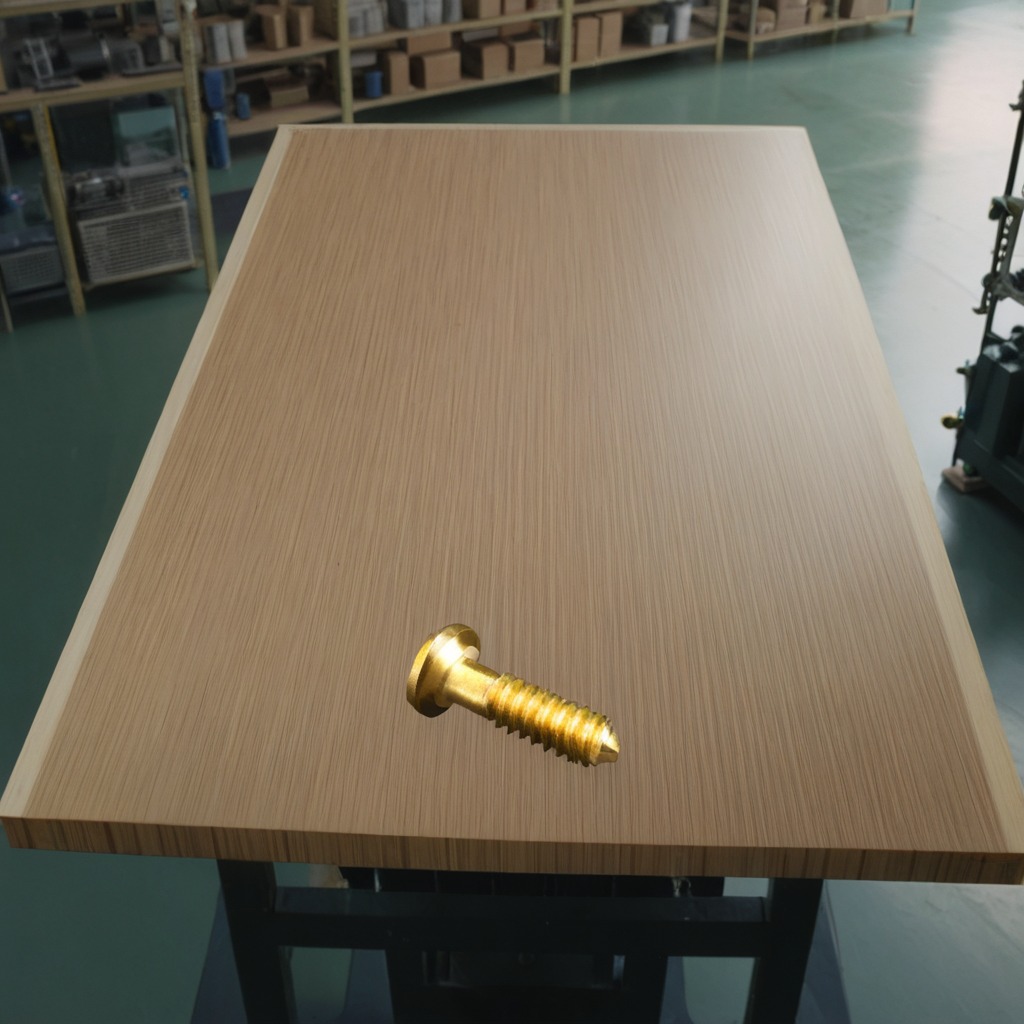
A metal screw is lying on a workbench inside a coastal fishing gear workshop.